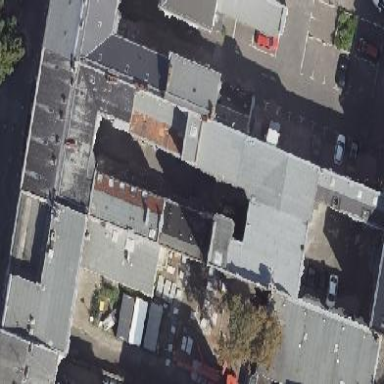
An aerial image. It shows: Commercial building.